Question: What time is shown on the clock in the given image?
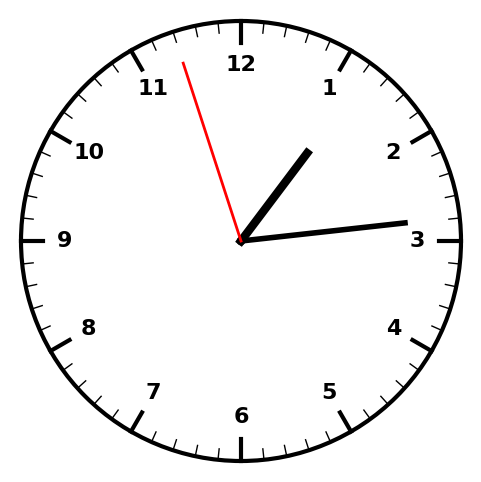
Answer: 01:13:57